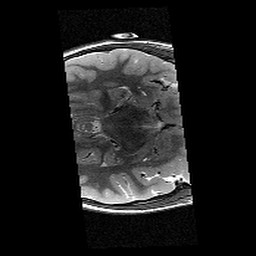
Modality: T2w
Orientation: axial
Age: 11
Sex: female
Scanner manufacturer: siemens
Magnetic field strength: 3 T
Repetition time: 9.23 s
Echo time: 0.067 s